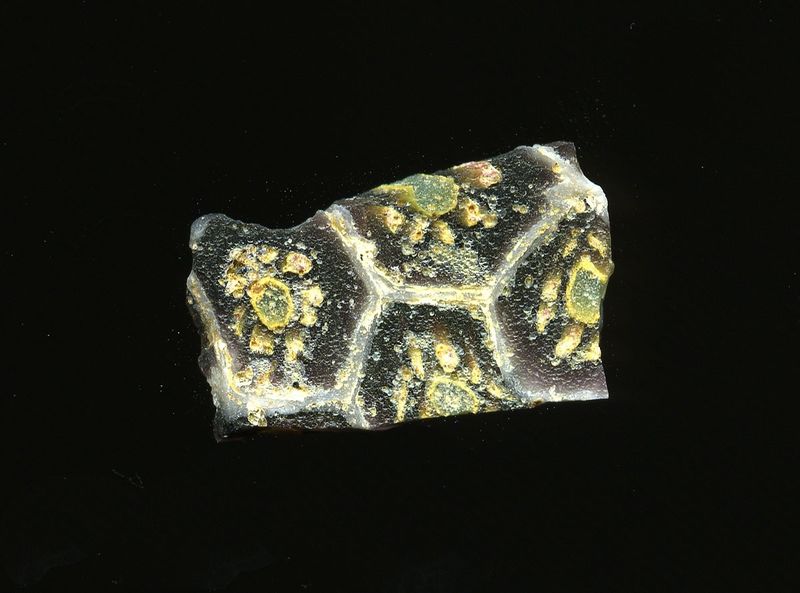
Titel: Fragment eines Gefäßes
Standort: Hamburg
Institution: Museum für Kunst und Gewerbe Hamburg
Schlagwörter: blume, glas, malerei, stein, antike, technik, kaiserzeit, aufbewahrung, blumenornamente, schankgeschirr, gefäß, behälter, frühe kaiserzeit, prinzipat, römische, millefiori, mittlere, späte